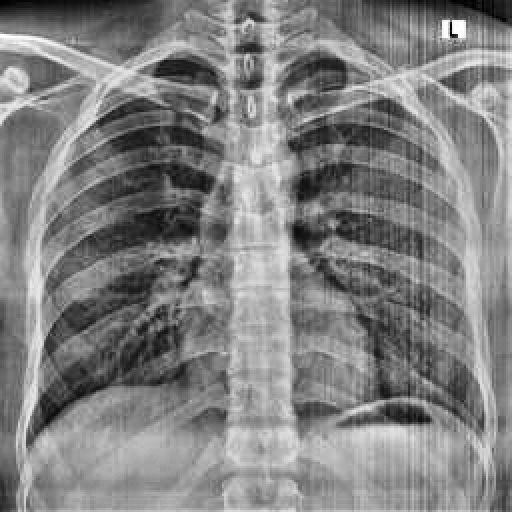
Finding: NORMAL